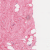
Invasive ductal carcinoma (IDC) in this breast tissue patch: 0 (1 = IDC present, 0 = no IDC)